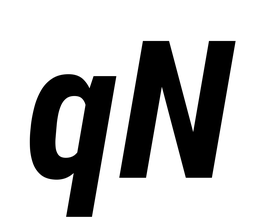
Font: Roboto-Italic_Condensed_Bold_Italic